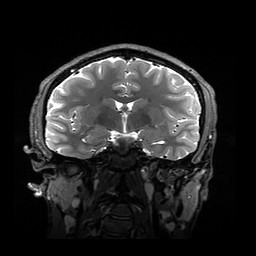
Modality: T2w
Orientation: sagittal